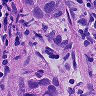
Metastatic tissue present: yes